Question: [( )]
---
## Problem
I'm trying to create a skill meter.
current status:
<URL>
I want to match the width of the element to the '.meter'.
In other words, how to set the standard of the block at '.meter' (child element)?
(In the above gif, place of 'img.meter')
I'm sorry if my English is bad. If it is confusing, please ask to me :)
---
## Complete image
Overall picture
<URL>
A picure of "Because I want to do this, I want to base this width of green" (I thought it was easy to image)
<URL>
---
## Update status

Thanks for the advice!
It's like this now.
I would like margin based on '.meter'.. (now 'figcaption' is the standard)
And since 'figcaption' went up, I tried to correct it, but it did not work.
A little more, please lend your wisdom everyone!
(I couldn't ask the next question why, so I created a new account and asked)
-> <URL>
[( : And, with answers to this question (^) everything was ! Thank you very much. )]
---
## code
solved title problem ver. (Thank you!) :
'''
html {
font-size: 62.5%;
}
.data {
padding-top: 1.7rem;
padding-bottom: 1.7rem;
}
.skill li {
display: flex;
flex-wrap: wrap;
align-content: space-between;
}
.skill li :last-child {
margin-right: 0;
}
.code {
margin-top: 1.7rem;
}
figure {
margin-right: .9rem;
font-size: 1rem;
position: relative;
height: 4.4rem; /* add */
}
figure > img {
top: 0;
bottom: 0;
}
figure > .meter {
height: 4.4rem;
/* add */
position: absolute;
transform: translate(-50%,-50%);
top: 50%;
left: 50%;
/* /add */
}
figure > figcaption {
line-height: 1;
text-align: center;
}
.meter-t {
height: 2.3rem;
display: block;
position: absolute;
/* top: 0; (delete) */
bottom: 0;
right: 0;
/* left: 0; (delete) */
/* margin: auto; (delete) */
/* add */
transform: translate(-50%,-50%);
top: 50%;
left: 50%;
/* /add */
}
.PHP > .meter-t {
width: 2.4rem;
}
'''
'''
<section class="skill">
<p class="title">skill</p>
<ul class="data">
<li class="tool">
<figure class="Illustrator">
<img class="meter" src="https://cdn-ak.f.st-hatena.com/images/fotolife/O/O2_milk/201<PHONE>21627.png" alt="advanced" />
<img class="meter-t" src="https://cdn-ak.f.st-hatena.com/images/fotolife/O/O2_milk/201<PHONE>21624.png" alt="Illustrator" />
<figcaption>Illustrator</figcaption>
</figure>
<figure class="Photoshop">
<img class="meter" src="https://cdn-ak.f.st-hatena.com/images/fotolife/O/O2_milk/201<PHONE>21629.png" alt="intermediate" />
<img class="meter-t" src="https://cdn-ak.f.st-hatena.com/images/fotolife/O/O2_milk/201<PHONE>21753.png" alt="Photoshop" />
<figcaption>Photoshop</figcaption>
</figure>
<figure class="Indesign">
<img class="meter" src="https://cdn-ak.f.st-hatena.com/images/fotolife/O/O2_milk/201<PHONE>21632.png" alt="elementary" />
<img class="meter-t" src="https://cdn-ak.f.st-hatena.com/images/fotolife/O/O2_milk/201<PHONE>21719.png" alt="Indesign" />
<figcaption>Indesign</figcaption>
</figure>
<figure class="Vectorworks">
<img class="meter" src="https://cdn-ak.f.st-hatena.com/images/fotolife/O/O2_milk/201<PHONE>21629.png" alt="intermediate" />
<img class="meter-t" src="https://cdn-ak.f.st-hatena.com/images/fotolife/O/O2_milk/201<PHONE>21747.png" alt="Vectorworks" />
<figcaption>Vectorworks</figcaption>
</figure>
<figure class="Shade">
<img class="meter" src="https://cdn-ak.f.st-hatena.com/images/fotolife/O/O2_milk/201<PHONE>21629.png" alt="intermediate" />
<img class="meter-t" src="https://cdn-ak.f.st-hatena.com/images/fotolife/O/O2_milk/201<PHONE>21750.png" alt="Shade" />
<figcaption>Shade</figcaption>
</figure>
</li>
<li class="code">
<figure class="HTML">
<img class="meter" src="https://cdn-ak.f.st-hatena.com/images/fotolife/O/O2_milk/201<PHONE>21632.png" alt="elementary" />
<img class="meter-t" src="https://cdn-ak.f.st-hatena.com/images/fotolife/O/O2_milk/201<PHONE>21722.png" alt="HTML" />
<figcaption>HTML</figcaption>
</figure>
<figure class="CSS">
<img class="meter" src="https://cdn-ak.f.st-hatena.com/images/fotolife/O/O2_milk/201<PHONE>21632.png" alt="elementary" />
<img class="meter-t" src="https://cdn-ak.f.st-hatena.com/images/fotolife/O/O2_milk/201<PHONE>21725.png" alt="CSS" />
<figcaption>CSS</figcaption>
</figure>
<figure class="Javascript">
<img class="meter" src="https://cdn-ak.f.st-hatena.com/images/fotolife/O/O2_milk/201<PHONE>21634.png" alt="beginner" />
<img class="meter-t" src="https://cdn-ak.f.st-hatena.com/images/fotolife/O/O2_milk/201<PHONE>21717.png" alt="Javascript" />
<figcaption>Javascript</figcaption>
</figure>
<figure class="PHP">
<img class="meter" src="https://cdn-ak.f.st-hatena.com/images/fotolife/O/O2_milk/201<PHONE>21634.png" alt="beginner" />
<img class="meter-t" src="https://cdn-ak.f.st-hatena.com/images/fotolife/O/O2_milk/201<PHONE>21714.png" alt="PHP" />
<figcaption>PHP</figcaption>
</figure>
</li>
</ul>
</section>
'''
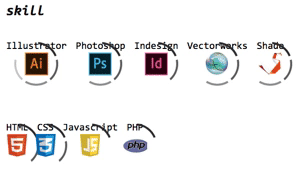
Answer: As far as I understood, you need inner 'img' centered to the outer 'img'.
Please use the example below.
'''
figure{
position: relative;
width: 100%;
/* height equal to the height of outer image*/
height: 400px;
}
.meter{
border: 1px solid red;
position: absolute;
transform: translate(-50%, -50%);
top: 50%;
left: 50%;
}
.meter-t{
border: 1px solid red;
position: absolute;
transform: translate(-50%, -50%);
top: 50%;
left: 50%;
}
'''
'''
<figure class="Photoshop">
<img class="meter" src="https://upload.wikimedia.org/wikipedia/commons/thumb/6/60/Cat_silhouette.svg/400px-Cat_silhouette.svg.png" alt="intermediate" />
<img class="meter-t" src="https://upload.wikimedia.org/wikipedia/commons/thumb/6/60/Cat_silhouette.svg/40px-Cat_silhouette.svg.png" alt="Photoshop" />
<figcaption>Photoshop</figcaption>
</figure>
'''
Let me know in case of any issue.